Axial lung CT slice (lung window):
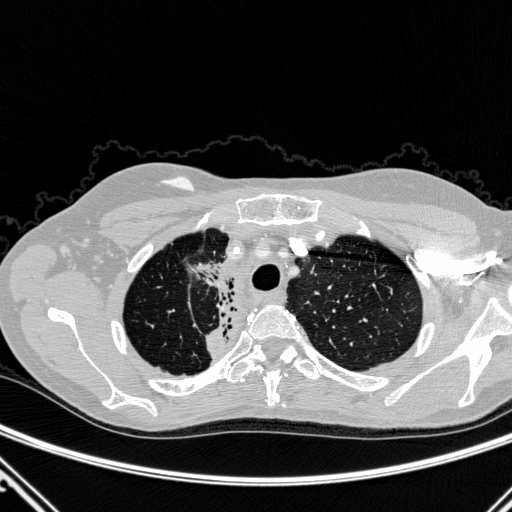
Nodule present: no